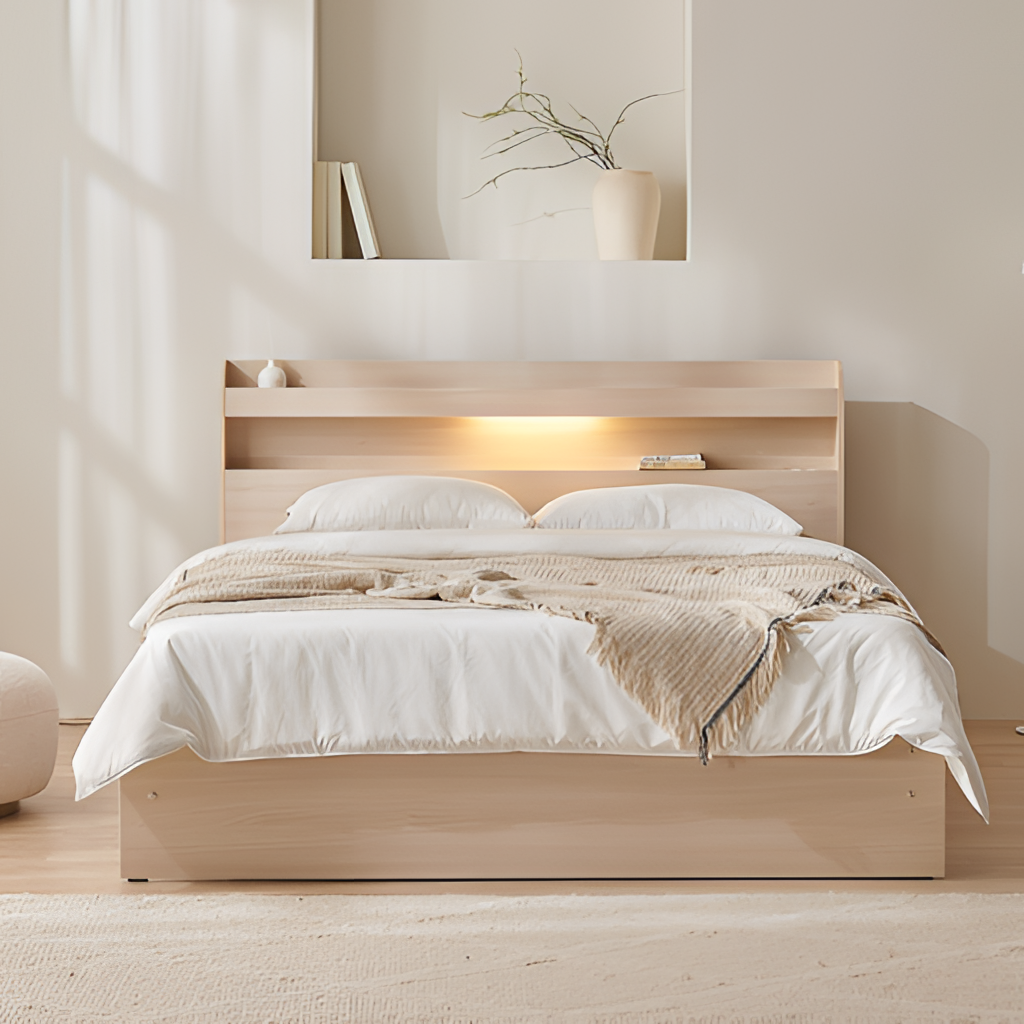
bedroom, beige wood illuminated headboard bed, minimalistic, paint wallpaper, with solid pattern, beige wood flooring, with plank pattern